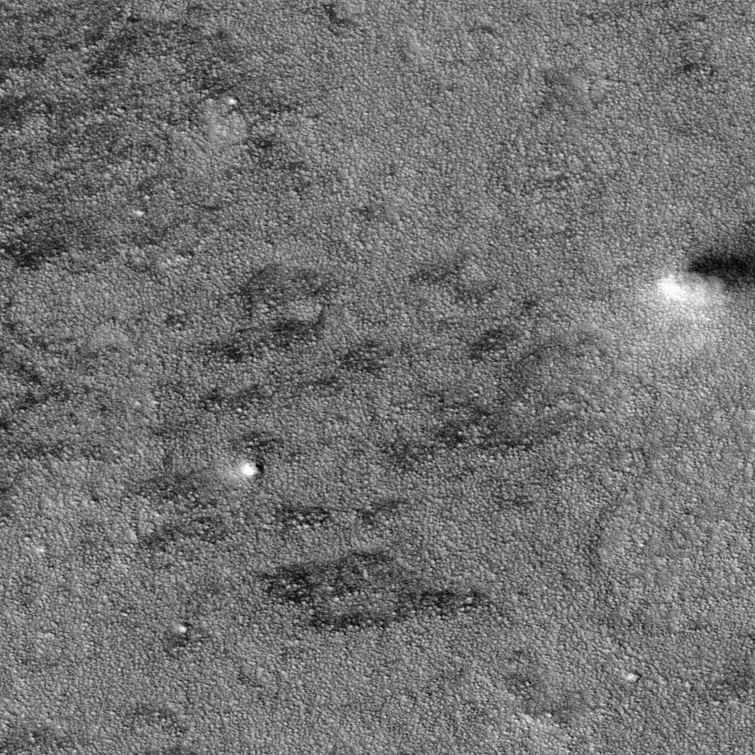
Label: dustdevil